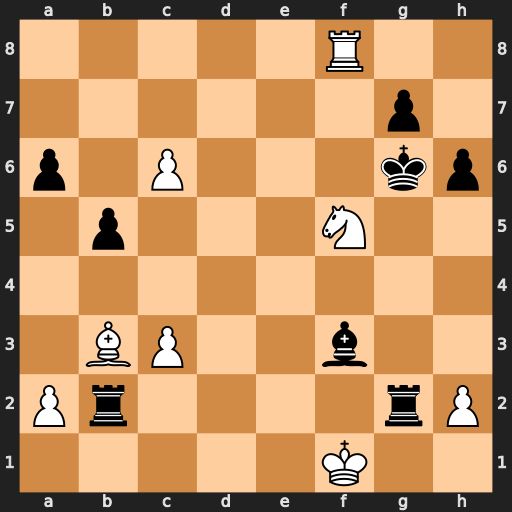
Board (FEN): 5R2/6p1/p1P3kp/1p3N2/8/1BP2b2/Pr4rP/5K2
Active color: w
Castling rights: -
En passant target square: -
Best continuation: Nh4+ Kh5 Nxf3